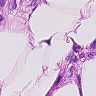
Metastatic tissue present: yes